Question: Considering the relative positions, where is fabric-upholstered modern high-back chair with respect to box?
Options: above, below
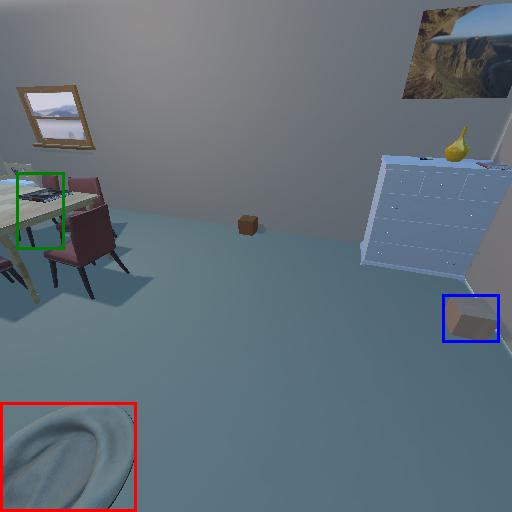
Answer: above